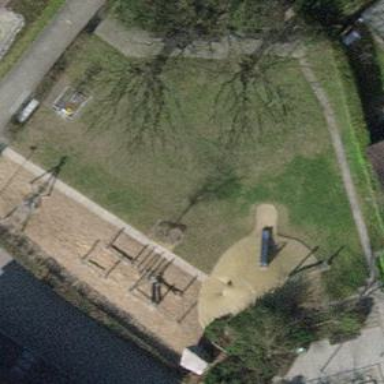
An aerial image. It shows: Playground area for leisure land.